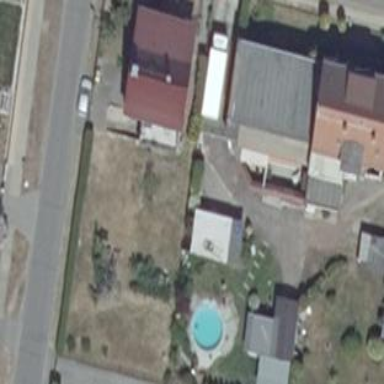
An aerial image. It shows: Simple house.